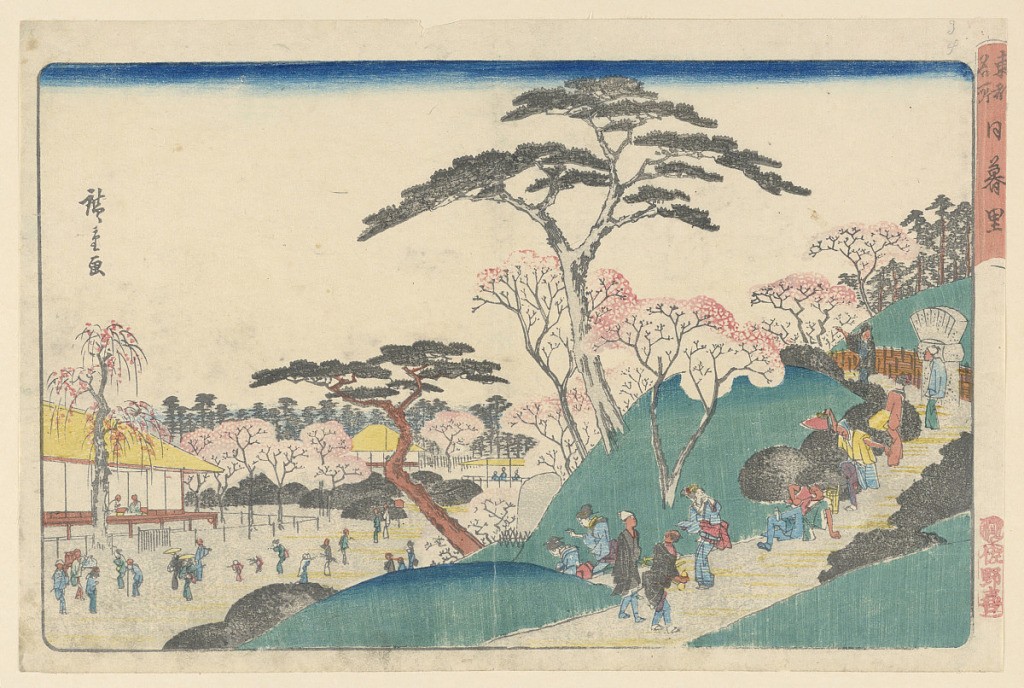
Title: Enjoying the natural landscape
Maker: Ando Hiroshige, Japanese, 1797–1858
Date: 1797-1858
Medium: Woodblock print in colored ink on paper
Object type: Print
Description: This spring scene shows a traditional spring weekend of people enjoying the cherry blossoms and visiting a temple. Visitors meander through the gardens, up slopes, and around a Buddhist temple. Other people are shown leisurely strolling along and taking in the natural landscape. Hiroshige balances the scene with his architecture landscape, contrasting colors that are evenly dispersed.